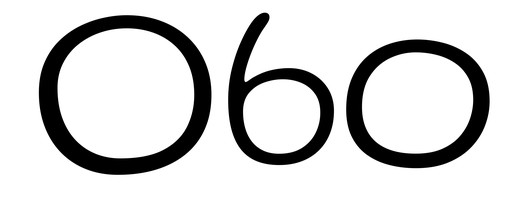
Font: Gluten_ExtraLight